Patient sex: M
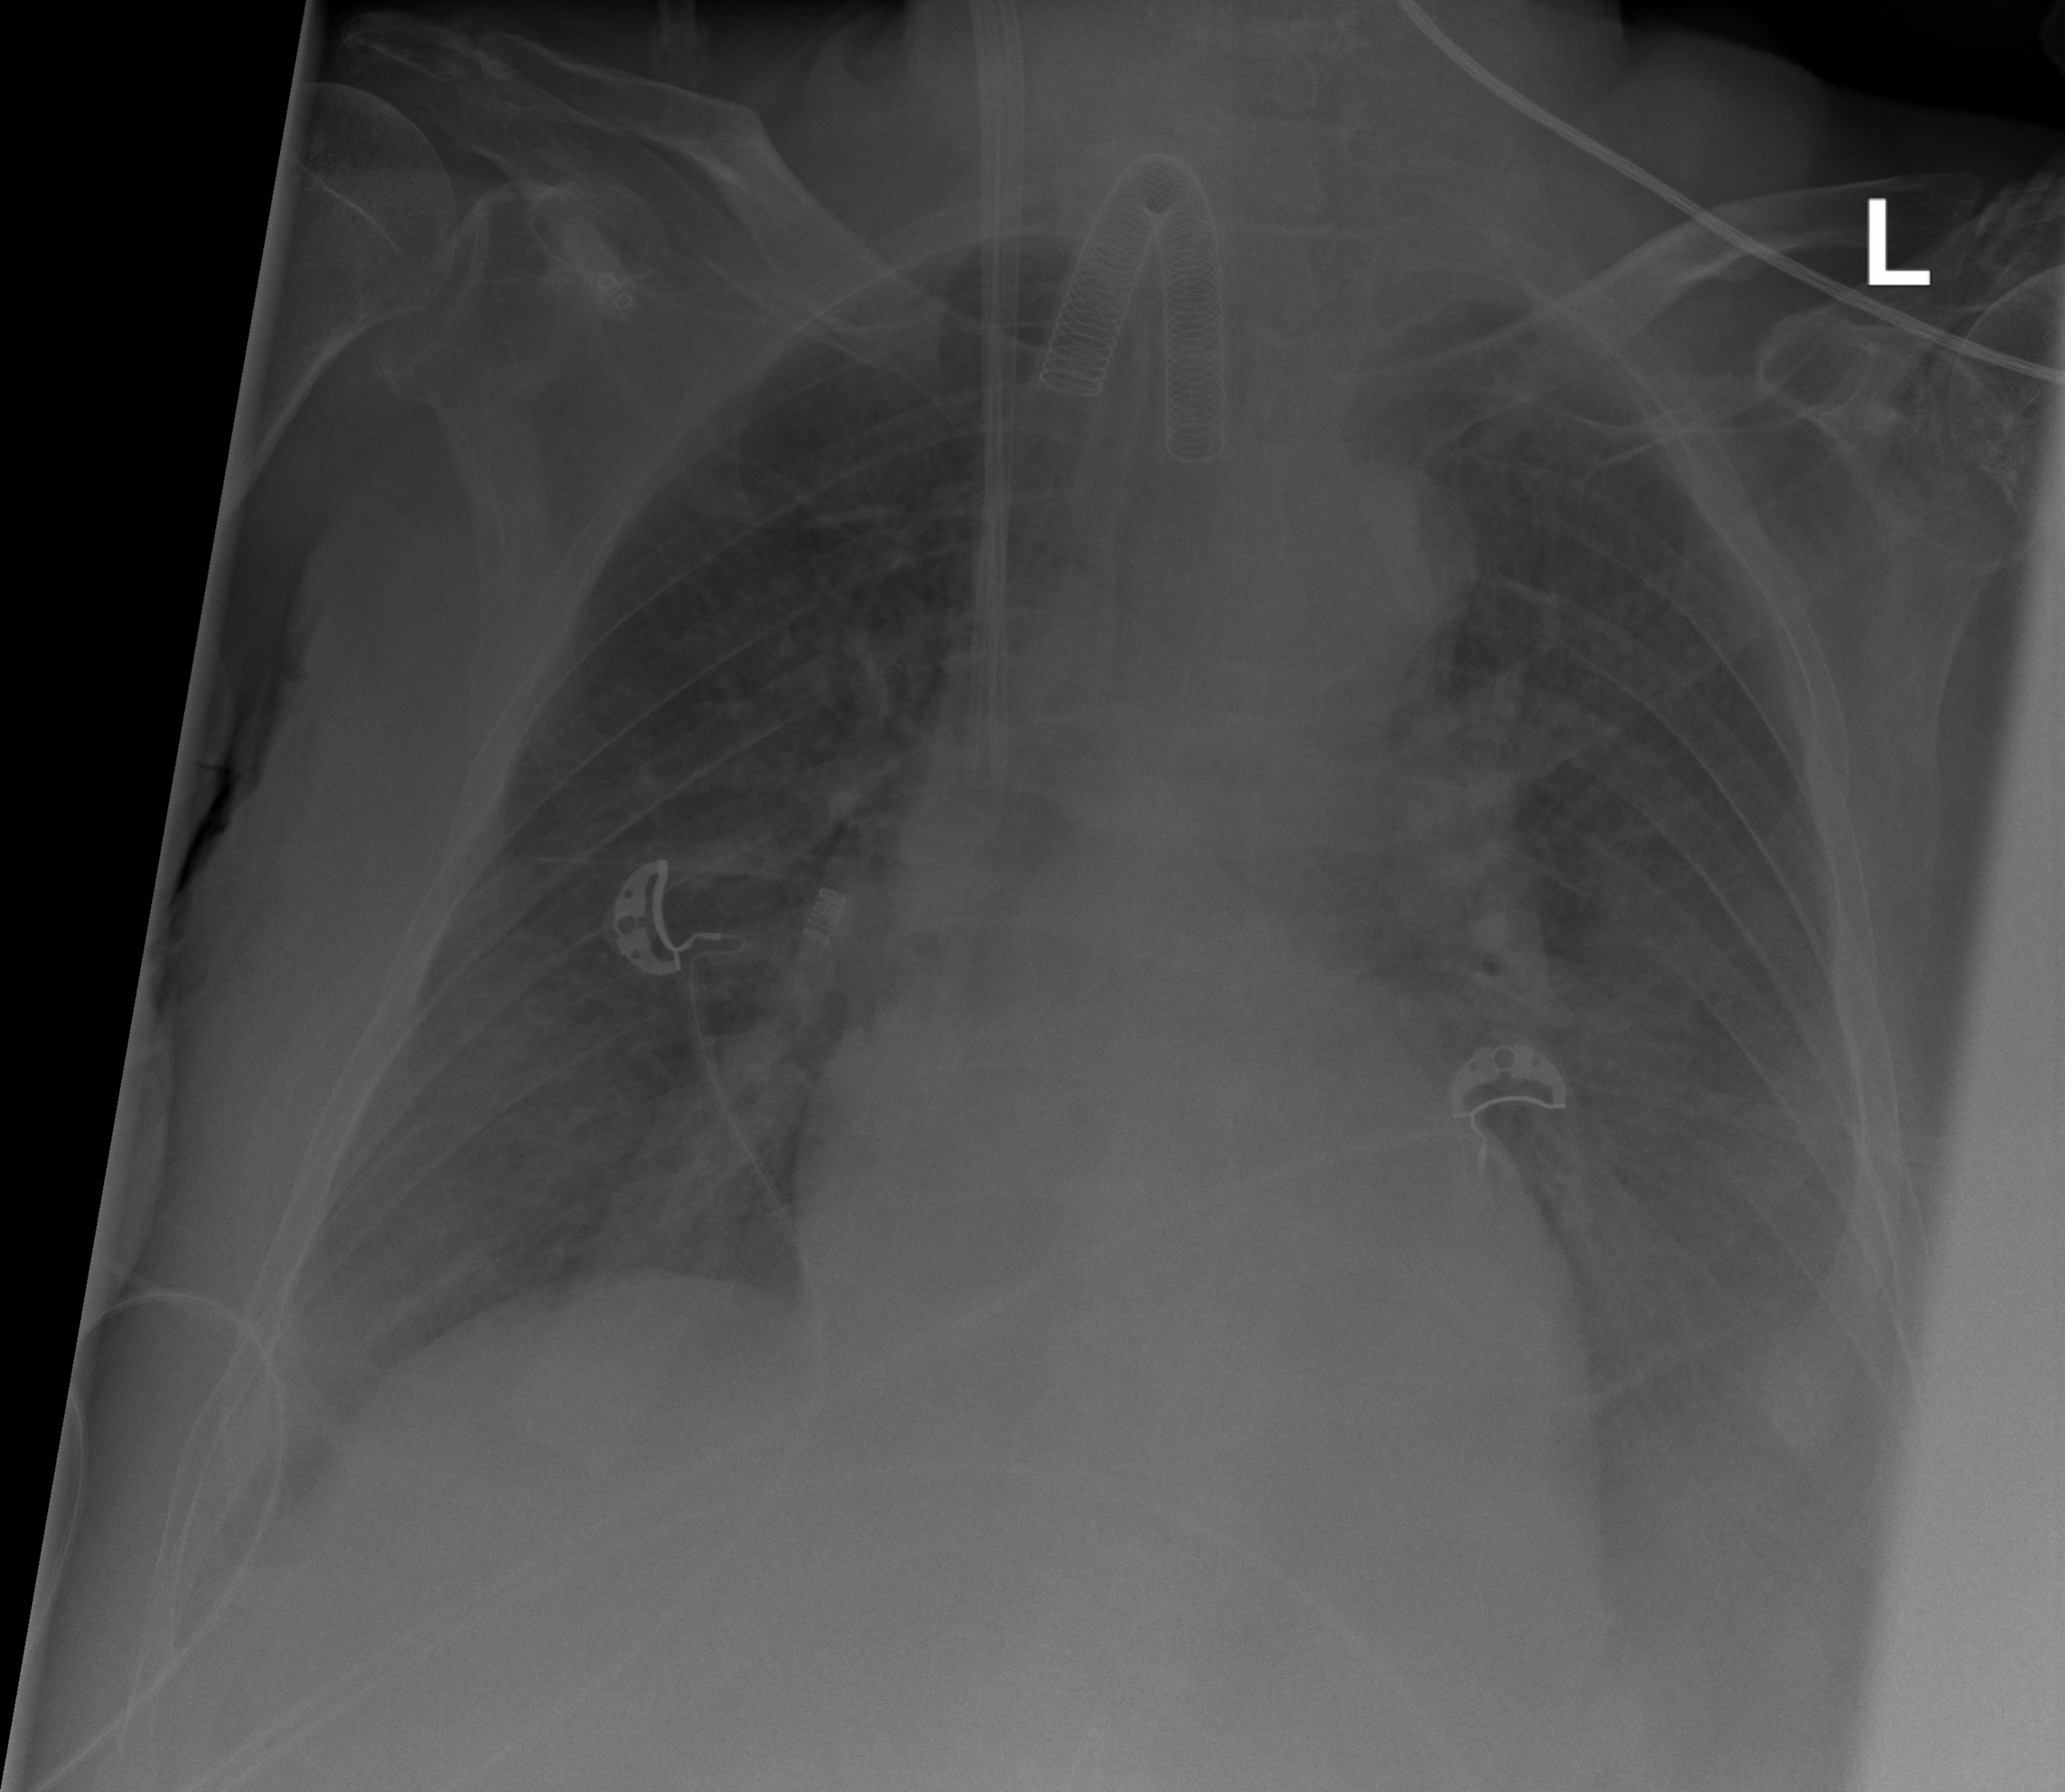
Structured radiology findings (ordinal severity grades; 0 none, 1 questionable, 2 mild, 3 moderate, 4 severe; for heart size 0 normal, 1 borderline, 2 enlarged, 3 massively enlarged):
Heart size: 1
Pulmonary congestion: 2
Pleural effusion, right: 2
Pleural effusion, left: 3
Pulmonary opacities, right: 0
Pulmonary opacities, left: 0
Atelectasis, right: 1
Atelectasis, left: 1